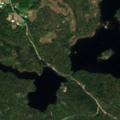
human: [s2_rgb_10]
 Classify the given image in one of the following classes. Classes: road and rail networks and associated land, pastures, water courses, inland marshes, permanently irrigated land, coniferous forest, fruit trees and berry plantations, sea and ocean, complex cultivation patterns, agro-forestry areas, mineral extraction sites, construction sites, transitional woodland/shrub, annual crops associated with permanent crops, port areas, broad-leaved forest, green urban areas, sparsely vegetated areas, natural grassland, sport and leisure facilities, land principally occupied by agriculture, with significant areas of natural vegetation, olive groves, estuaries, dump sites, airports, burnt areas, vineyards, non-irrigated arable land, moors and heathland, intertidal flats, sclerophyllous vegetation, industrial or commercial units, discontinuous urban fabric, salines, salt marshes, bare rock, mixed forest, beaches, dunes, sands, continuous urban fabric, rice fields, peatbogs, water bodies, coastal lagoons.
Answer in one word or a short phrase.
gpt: coniferous forest, mixed forest, water bodies